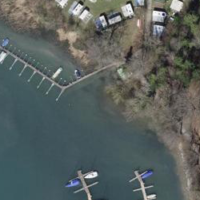
EUNIS habitat code: 14
Species observed at this site:
Plantago major